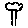
Label: tree